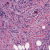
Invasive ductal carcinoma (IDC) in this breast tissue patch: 1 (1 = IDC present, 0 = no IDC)